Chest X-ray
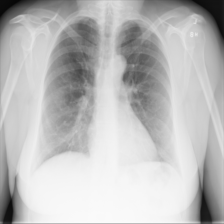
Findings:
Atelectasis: negative
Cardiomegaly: negative
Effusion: negative
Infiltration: negative
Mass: negative
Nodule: negative
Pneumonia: negative
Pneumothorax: negative
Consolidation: negative
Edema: negative
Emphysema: negative
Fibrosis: negative
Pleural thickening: negative
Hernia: negative